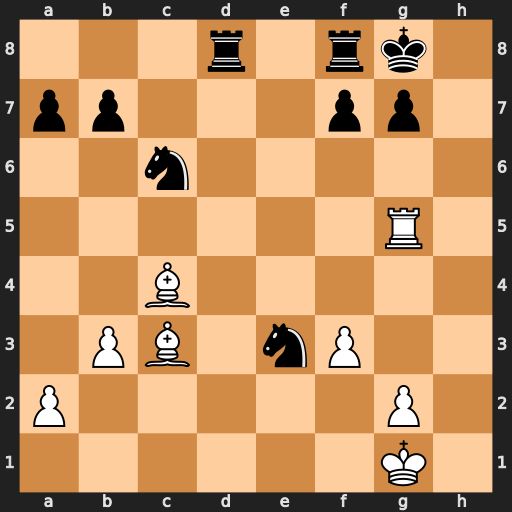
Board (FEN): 3r1rk1/pp3pp1/2n5/6R1/2B5/1PB1nP2/P5P1/6K1
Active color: w
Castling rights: -
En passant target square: -
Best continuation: Rxg7+ Kh8 Rxf7+